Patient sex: M
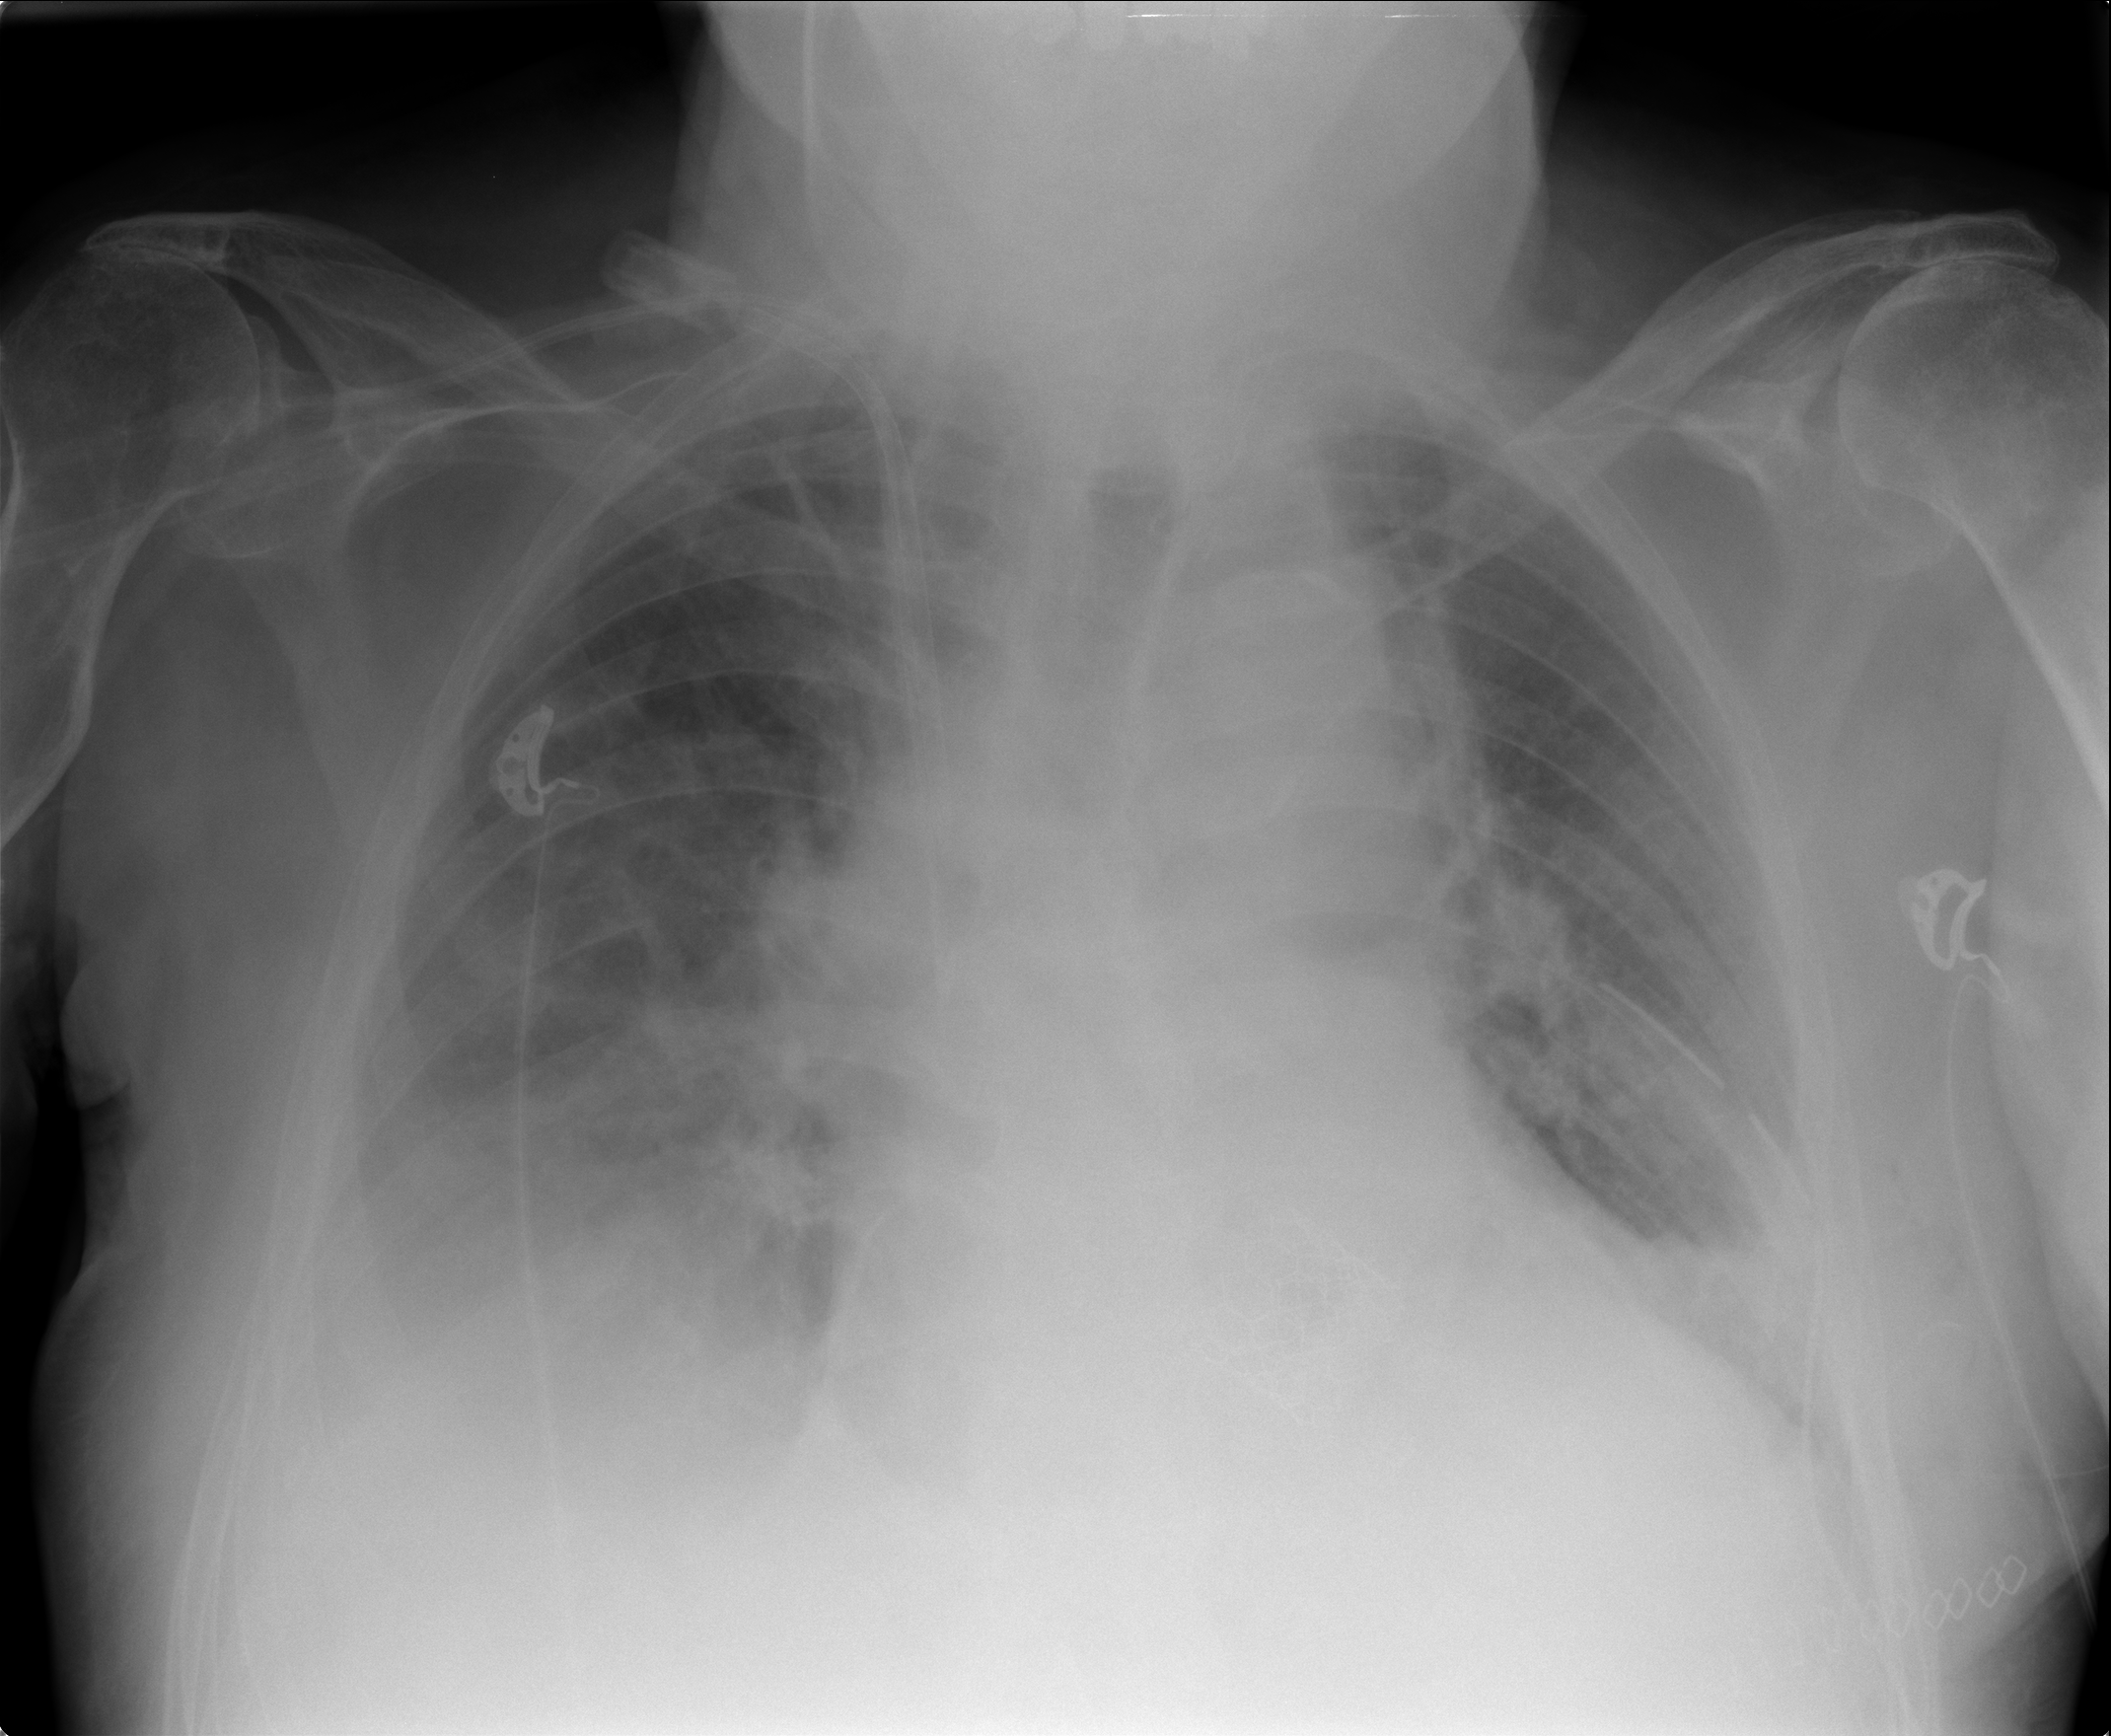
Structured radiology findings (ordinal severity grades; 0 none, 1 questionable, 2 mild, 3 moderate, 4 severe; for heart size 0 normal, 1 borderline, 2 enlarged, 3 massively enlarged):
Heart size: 0
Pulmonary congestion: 0
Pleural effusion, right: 3
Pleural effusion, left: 0
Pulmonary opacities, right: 0
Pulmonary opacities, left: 0
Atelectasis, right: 1
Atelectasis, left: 1